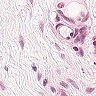
Metastatic tissue present: no